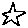
Label: star